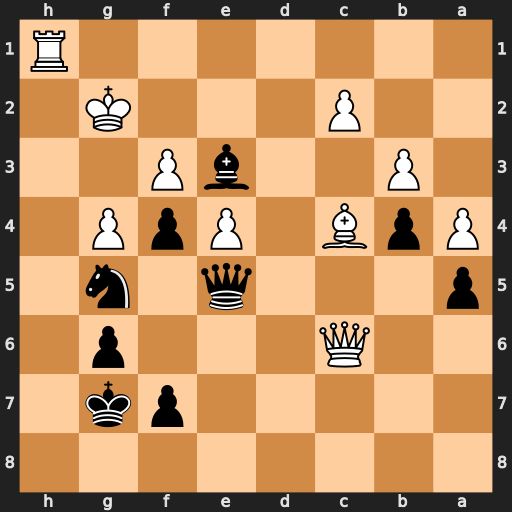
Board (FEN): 8/5pk1/2Q3p1/p3q1n1/PpB1PpP1/1P2bP2/2P3K1/7R
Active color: b
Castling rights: -
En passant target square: -
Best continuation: Qc3 Qb5 Nxf3 Be2 Ne1+